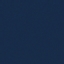
Land use / land cover: SeaLake